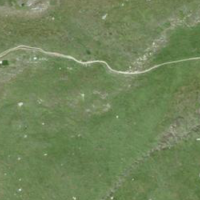
EUNIS habitat code: 26
Species observed at this site:
Neotinea ustulata